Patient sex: M
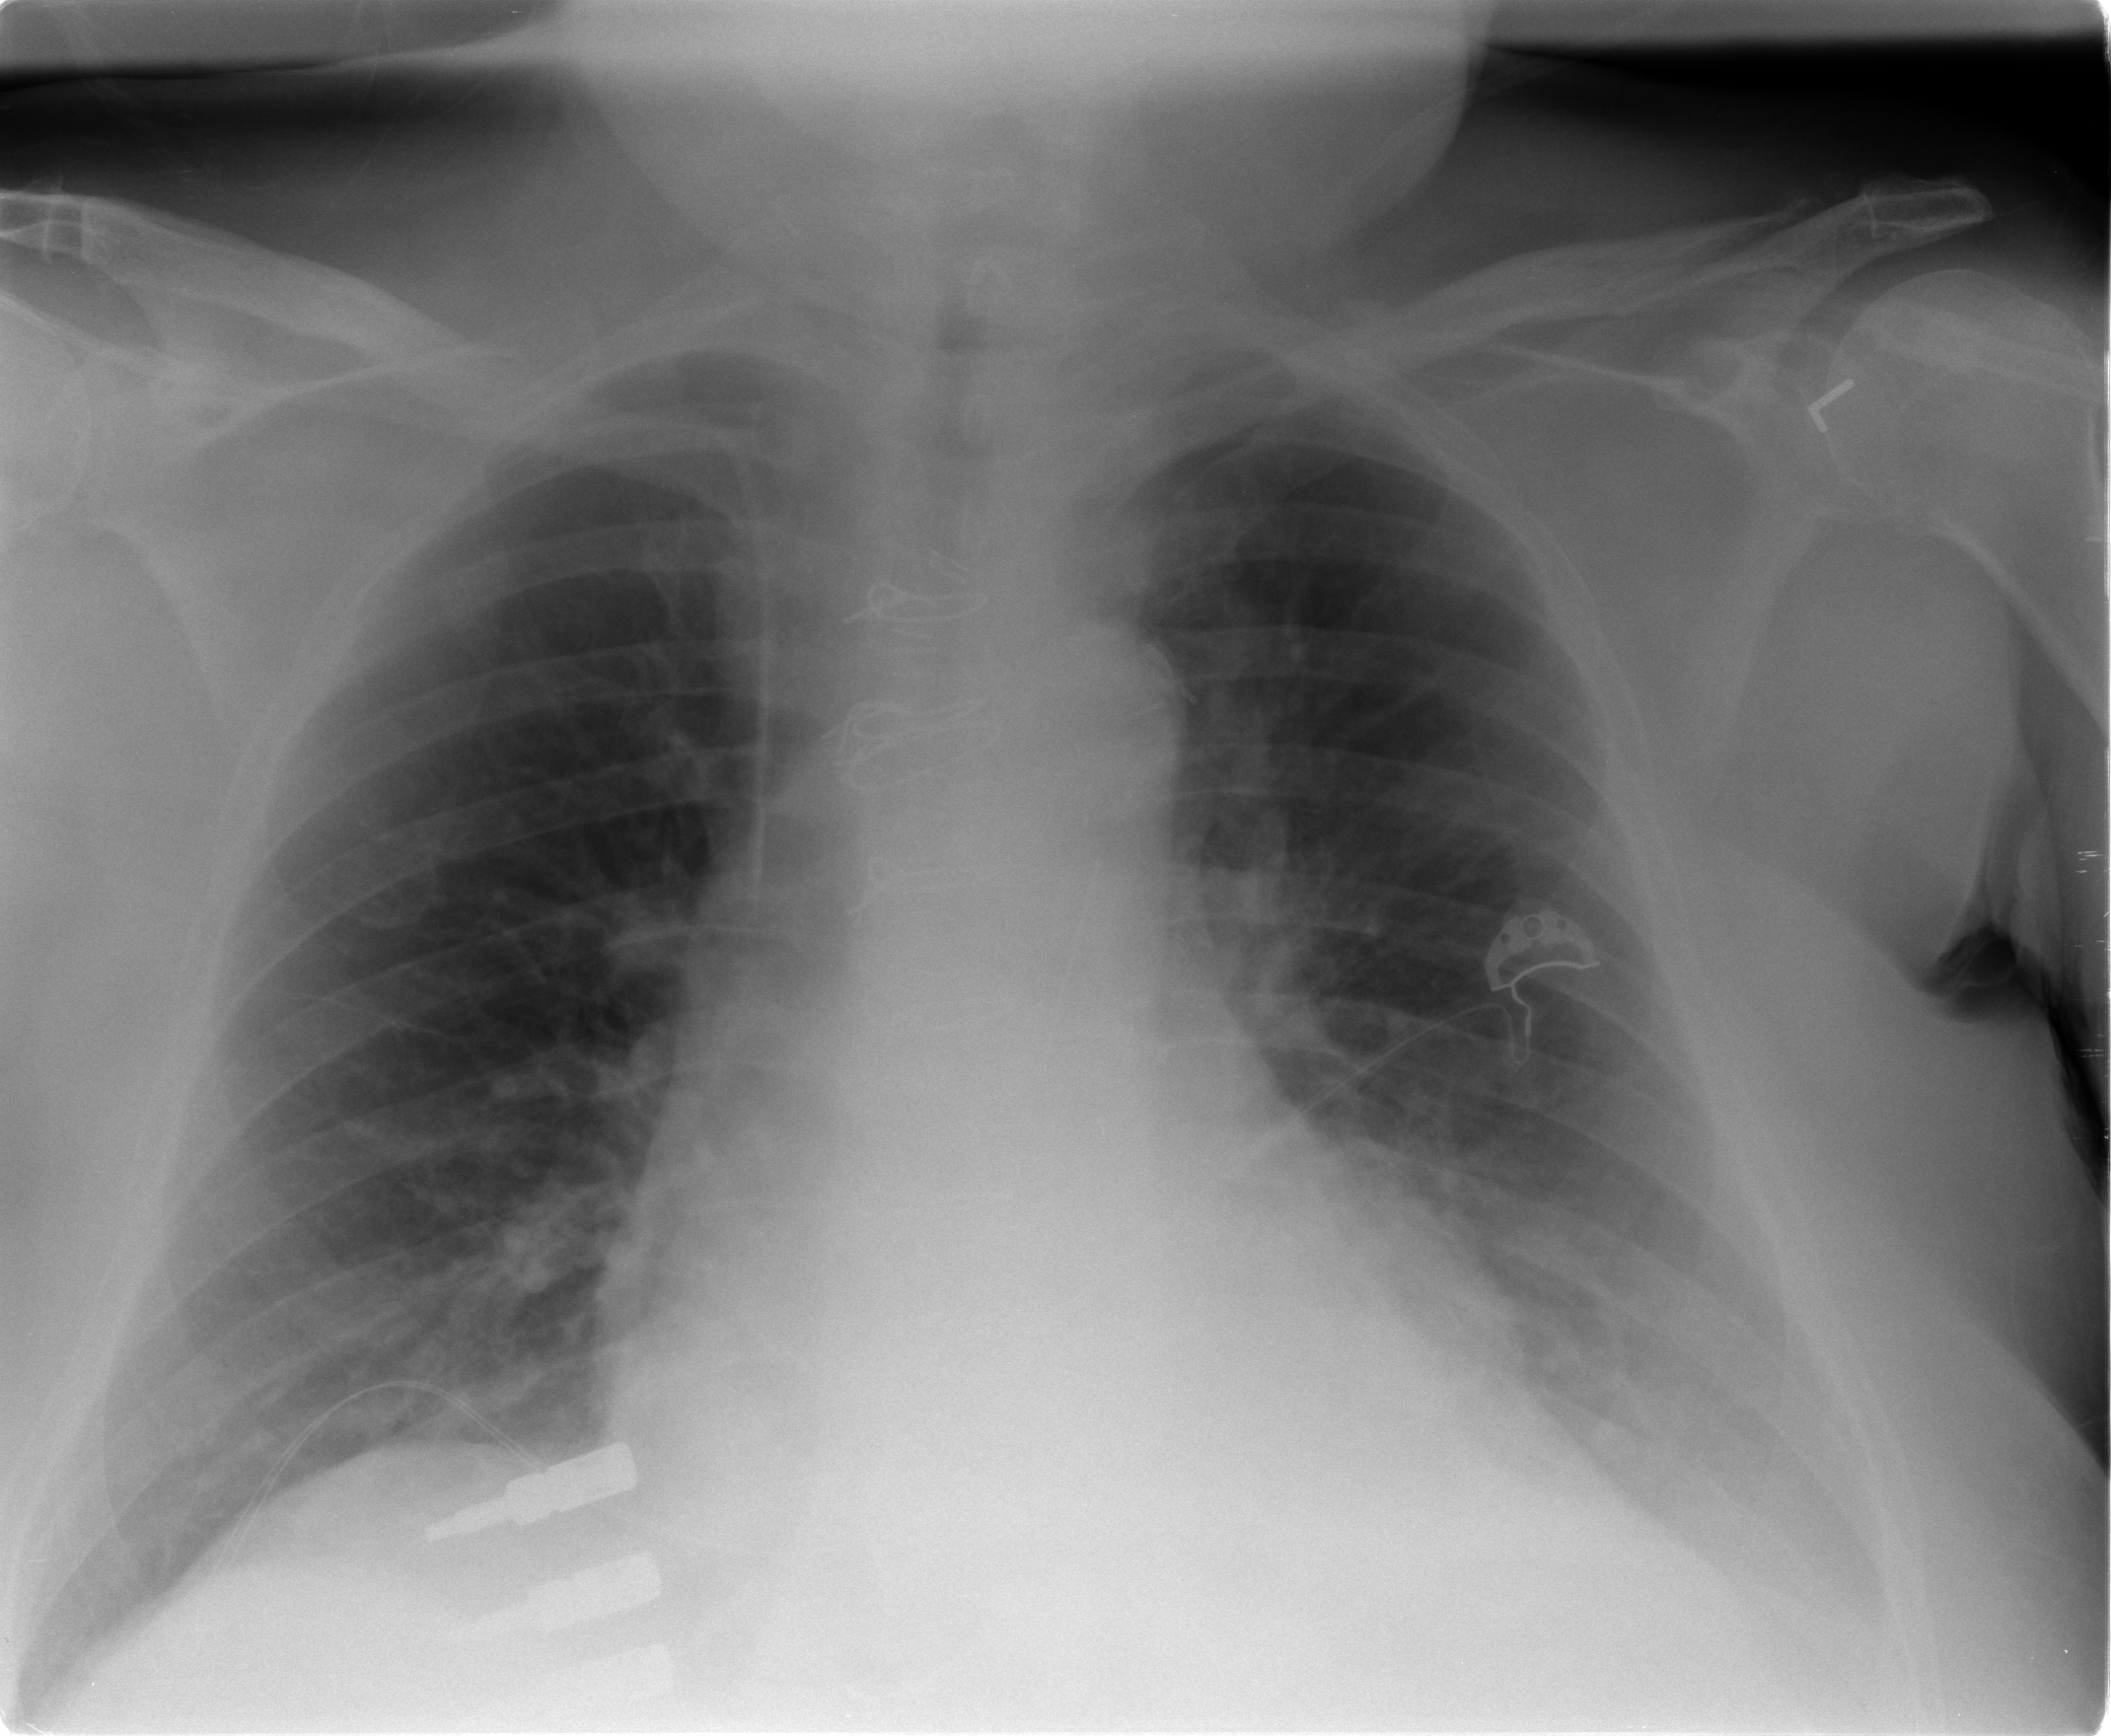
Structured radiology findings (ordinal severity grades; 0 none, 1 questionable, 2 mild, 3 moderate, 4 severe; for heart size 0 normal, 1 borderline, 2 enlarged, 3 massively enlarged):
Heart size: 1
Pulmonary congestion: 2
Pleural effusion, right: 0
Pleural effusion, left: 2
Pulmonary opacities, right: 0
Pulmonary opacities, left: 0
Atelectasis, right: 1
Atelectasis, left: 2